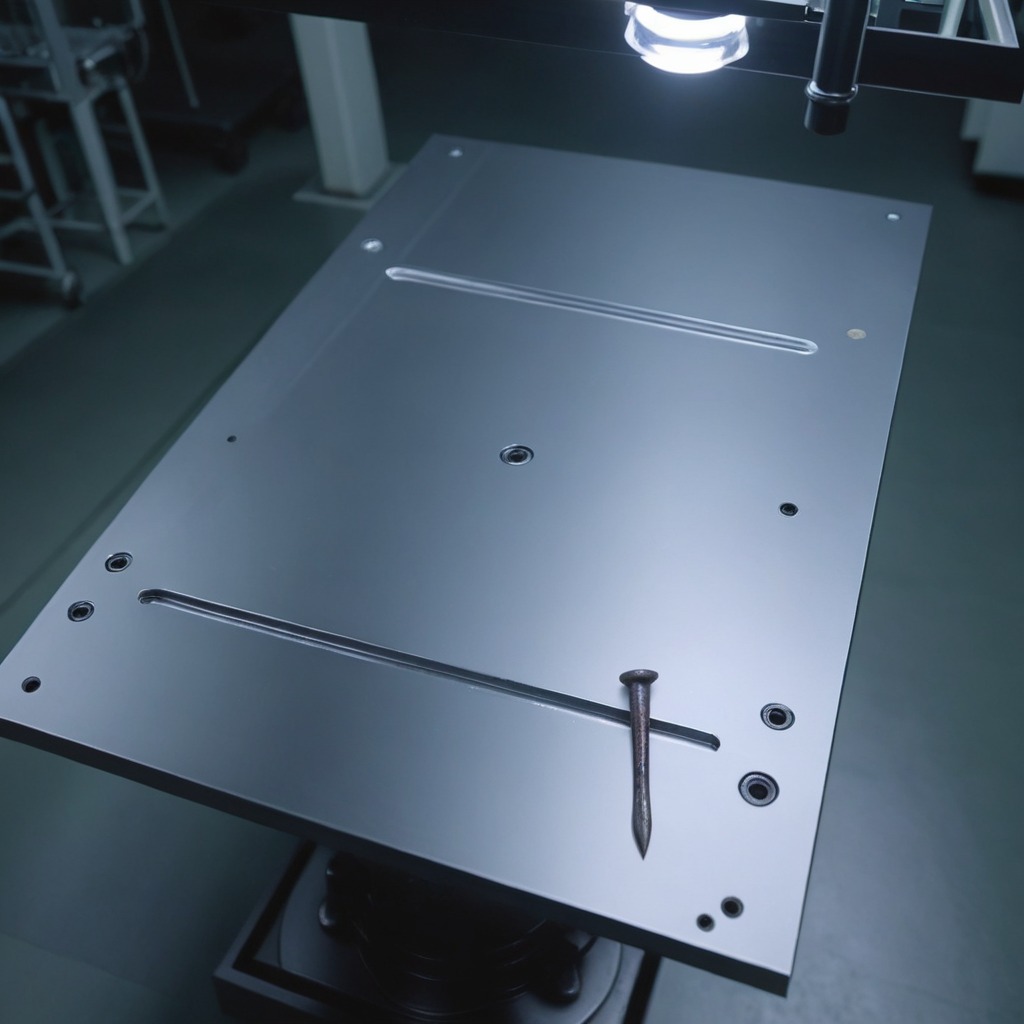
A nail is lying on a metal table in a machine shop under fluorescent lights.